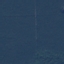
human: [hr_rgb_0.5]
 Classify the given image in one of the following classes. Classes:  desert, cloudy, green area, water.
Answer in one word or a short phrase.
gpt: green area